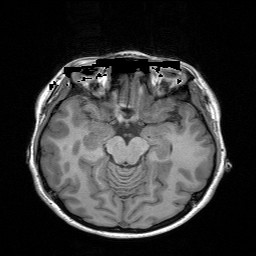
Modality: T1w
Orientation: coronal